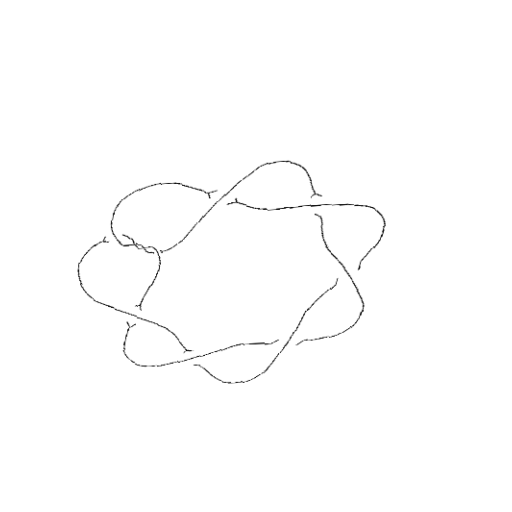
Crossing number: 10